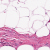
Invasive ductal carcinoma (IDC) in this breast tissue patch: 0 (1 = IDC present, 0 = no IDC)